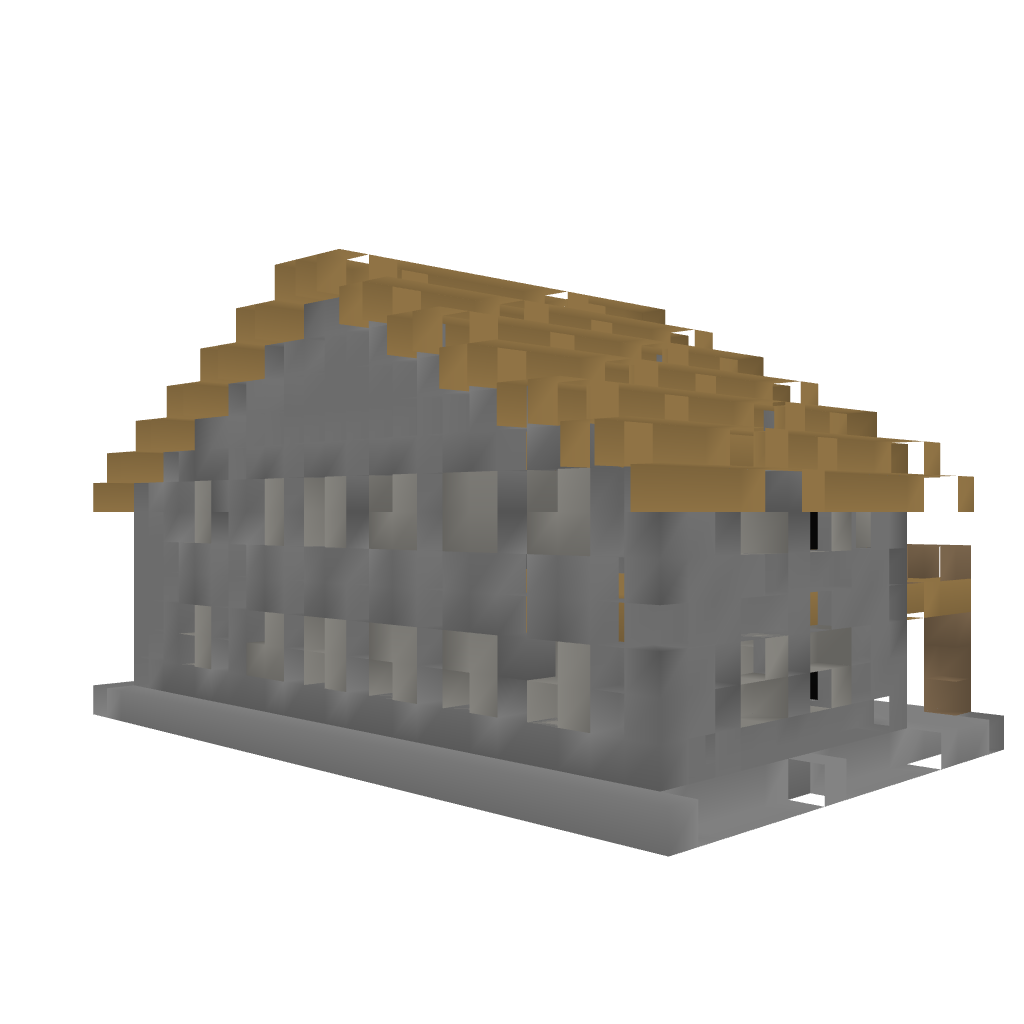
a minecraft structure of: House #1